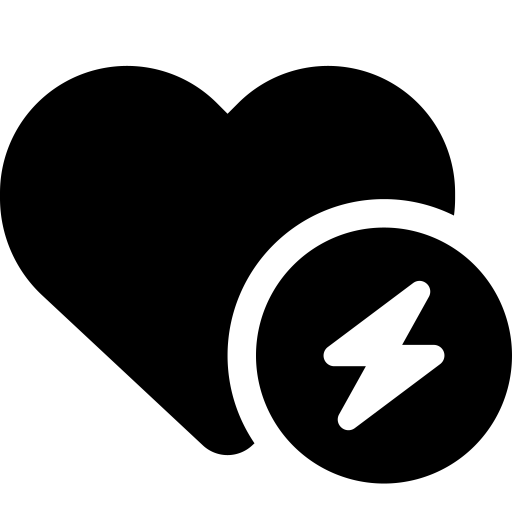
Tags: icon, FontAwesome, fa-icon, solid, heart, circle, bolt